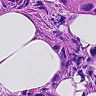
Metastatic tissue present: yes